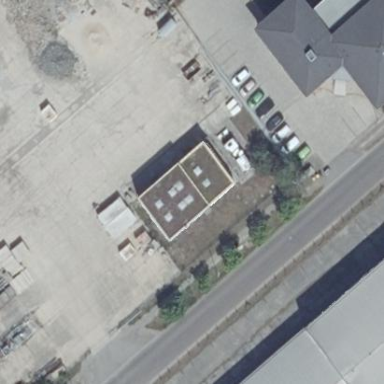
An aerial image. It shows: Commercial building.